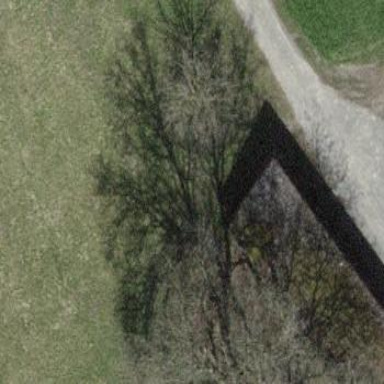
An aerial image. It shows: Farm auxiliary building.